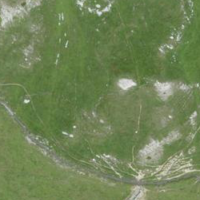
EUNIS habitat code: 23
Species observed at this site:
Viola calcarata